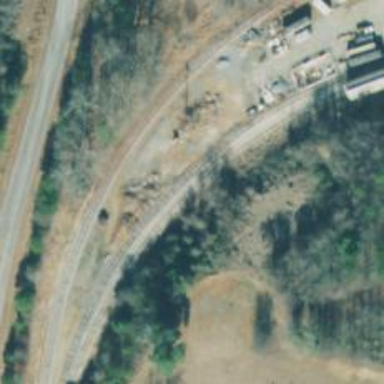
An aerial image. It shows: Disused railway spur service.